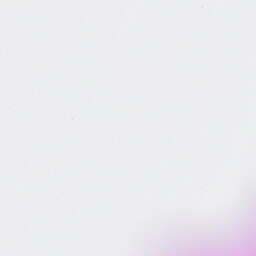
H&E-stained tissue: Breast